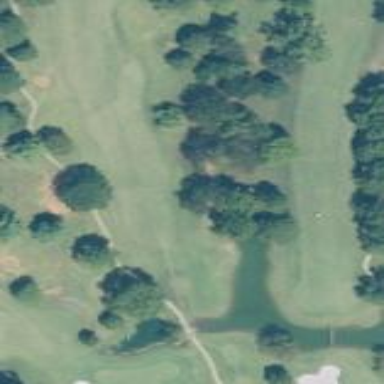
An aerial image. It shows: Water hazard in golf course. The hazard is natural water feature.